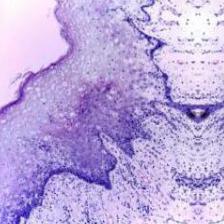
Diagnosis: Normal